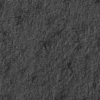
Label: not_dusty